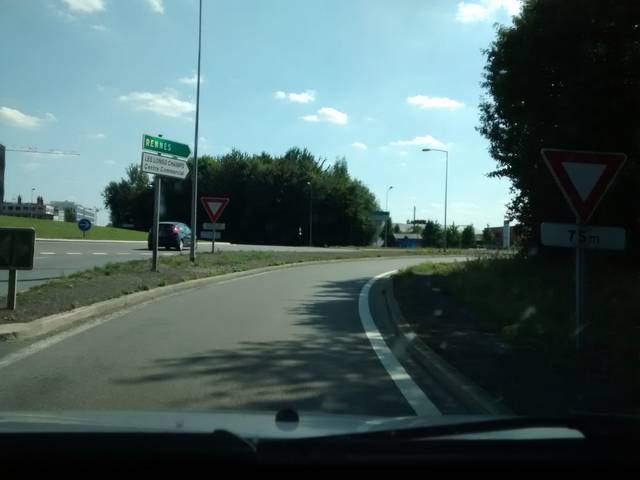
Region: France
Coordinates: 48.137, -1.625